Interaction volume radius: 5 \u00c5
Interaction volume height: 30 \u00c5
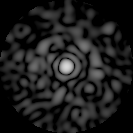
Disorder parameter: 0.8752